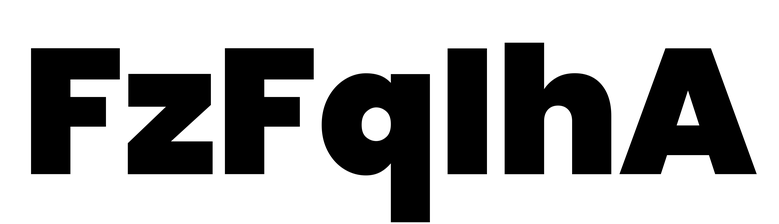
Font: Poppins-Black